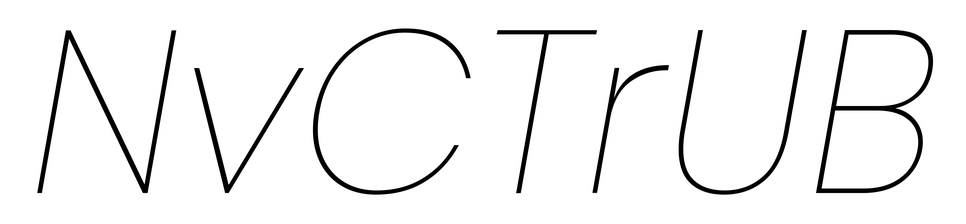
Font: Poppins-ThinItalic